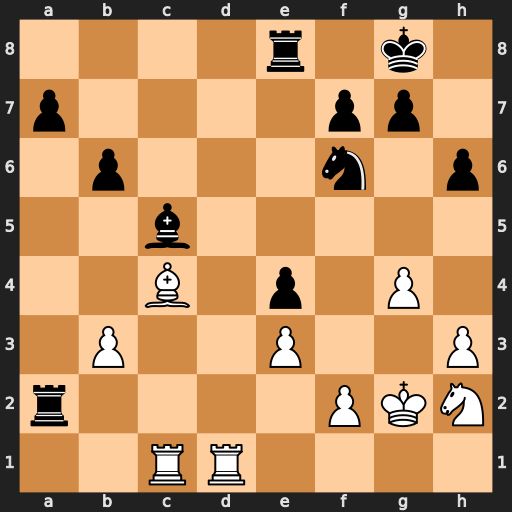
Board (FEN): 4r1k1/p4pp1/1p3n1p/2b5/2B1p1P1/1P2P2P/r4PKN/2RR4
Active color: w
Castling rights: -
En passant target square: -
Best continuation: b4 Bxe3 Bxa2 Bxc1 Rxc1